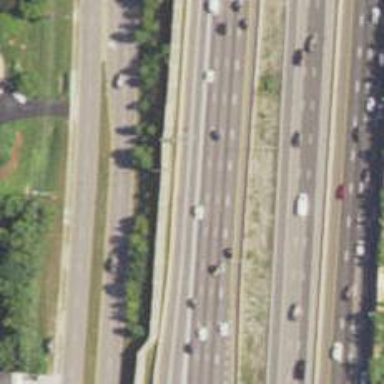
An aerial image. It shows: Motorway link.